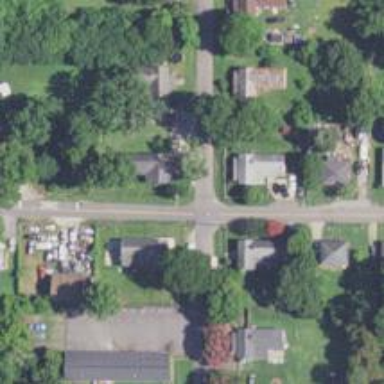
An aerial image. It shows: Residential road.